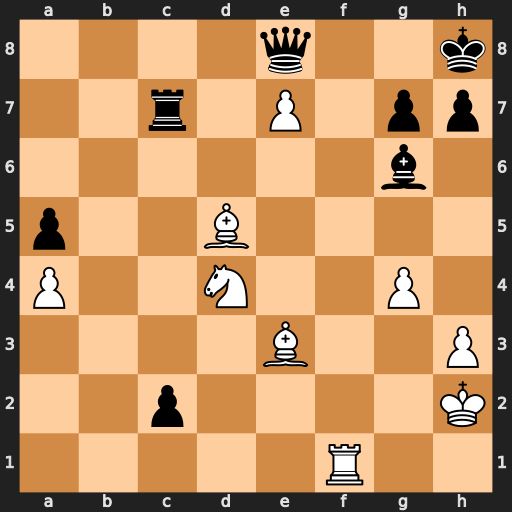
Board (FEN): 4q2k/2r1P1pp/6b1/p2B4/P2N2P1/4B2P/2p4K/5R2
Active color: w
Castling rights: -
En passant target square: -
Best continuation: Rf8+ Qxf8 exf8=Q#